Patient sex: M
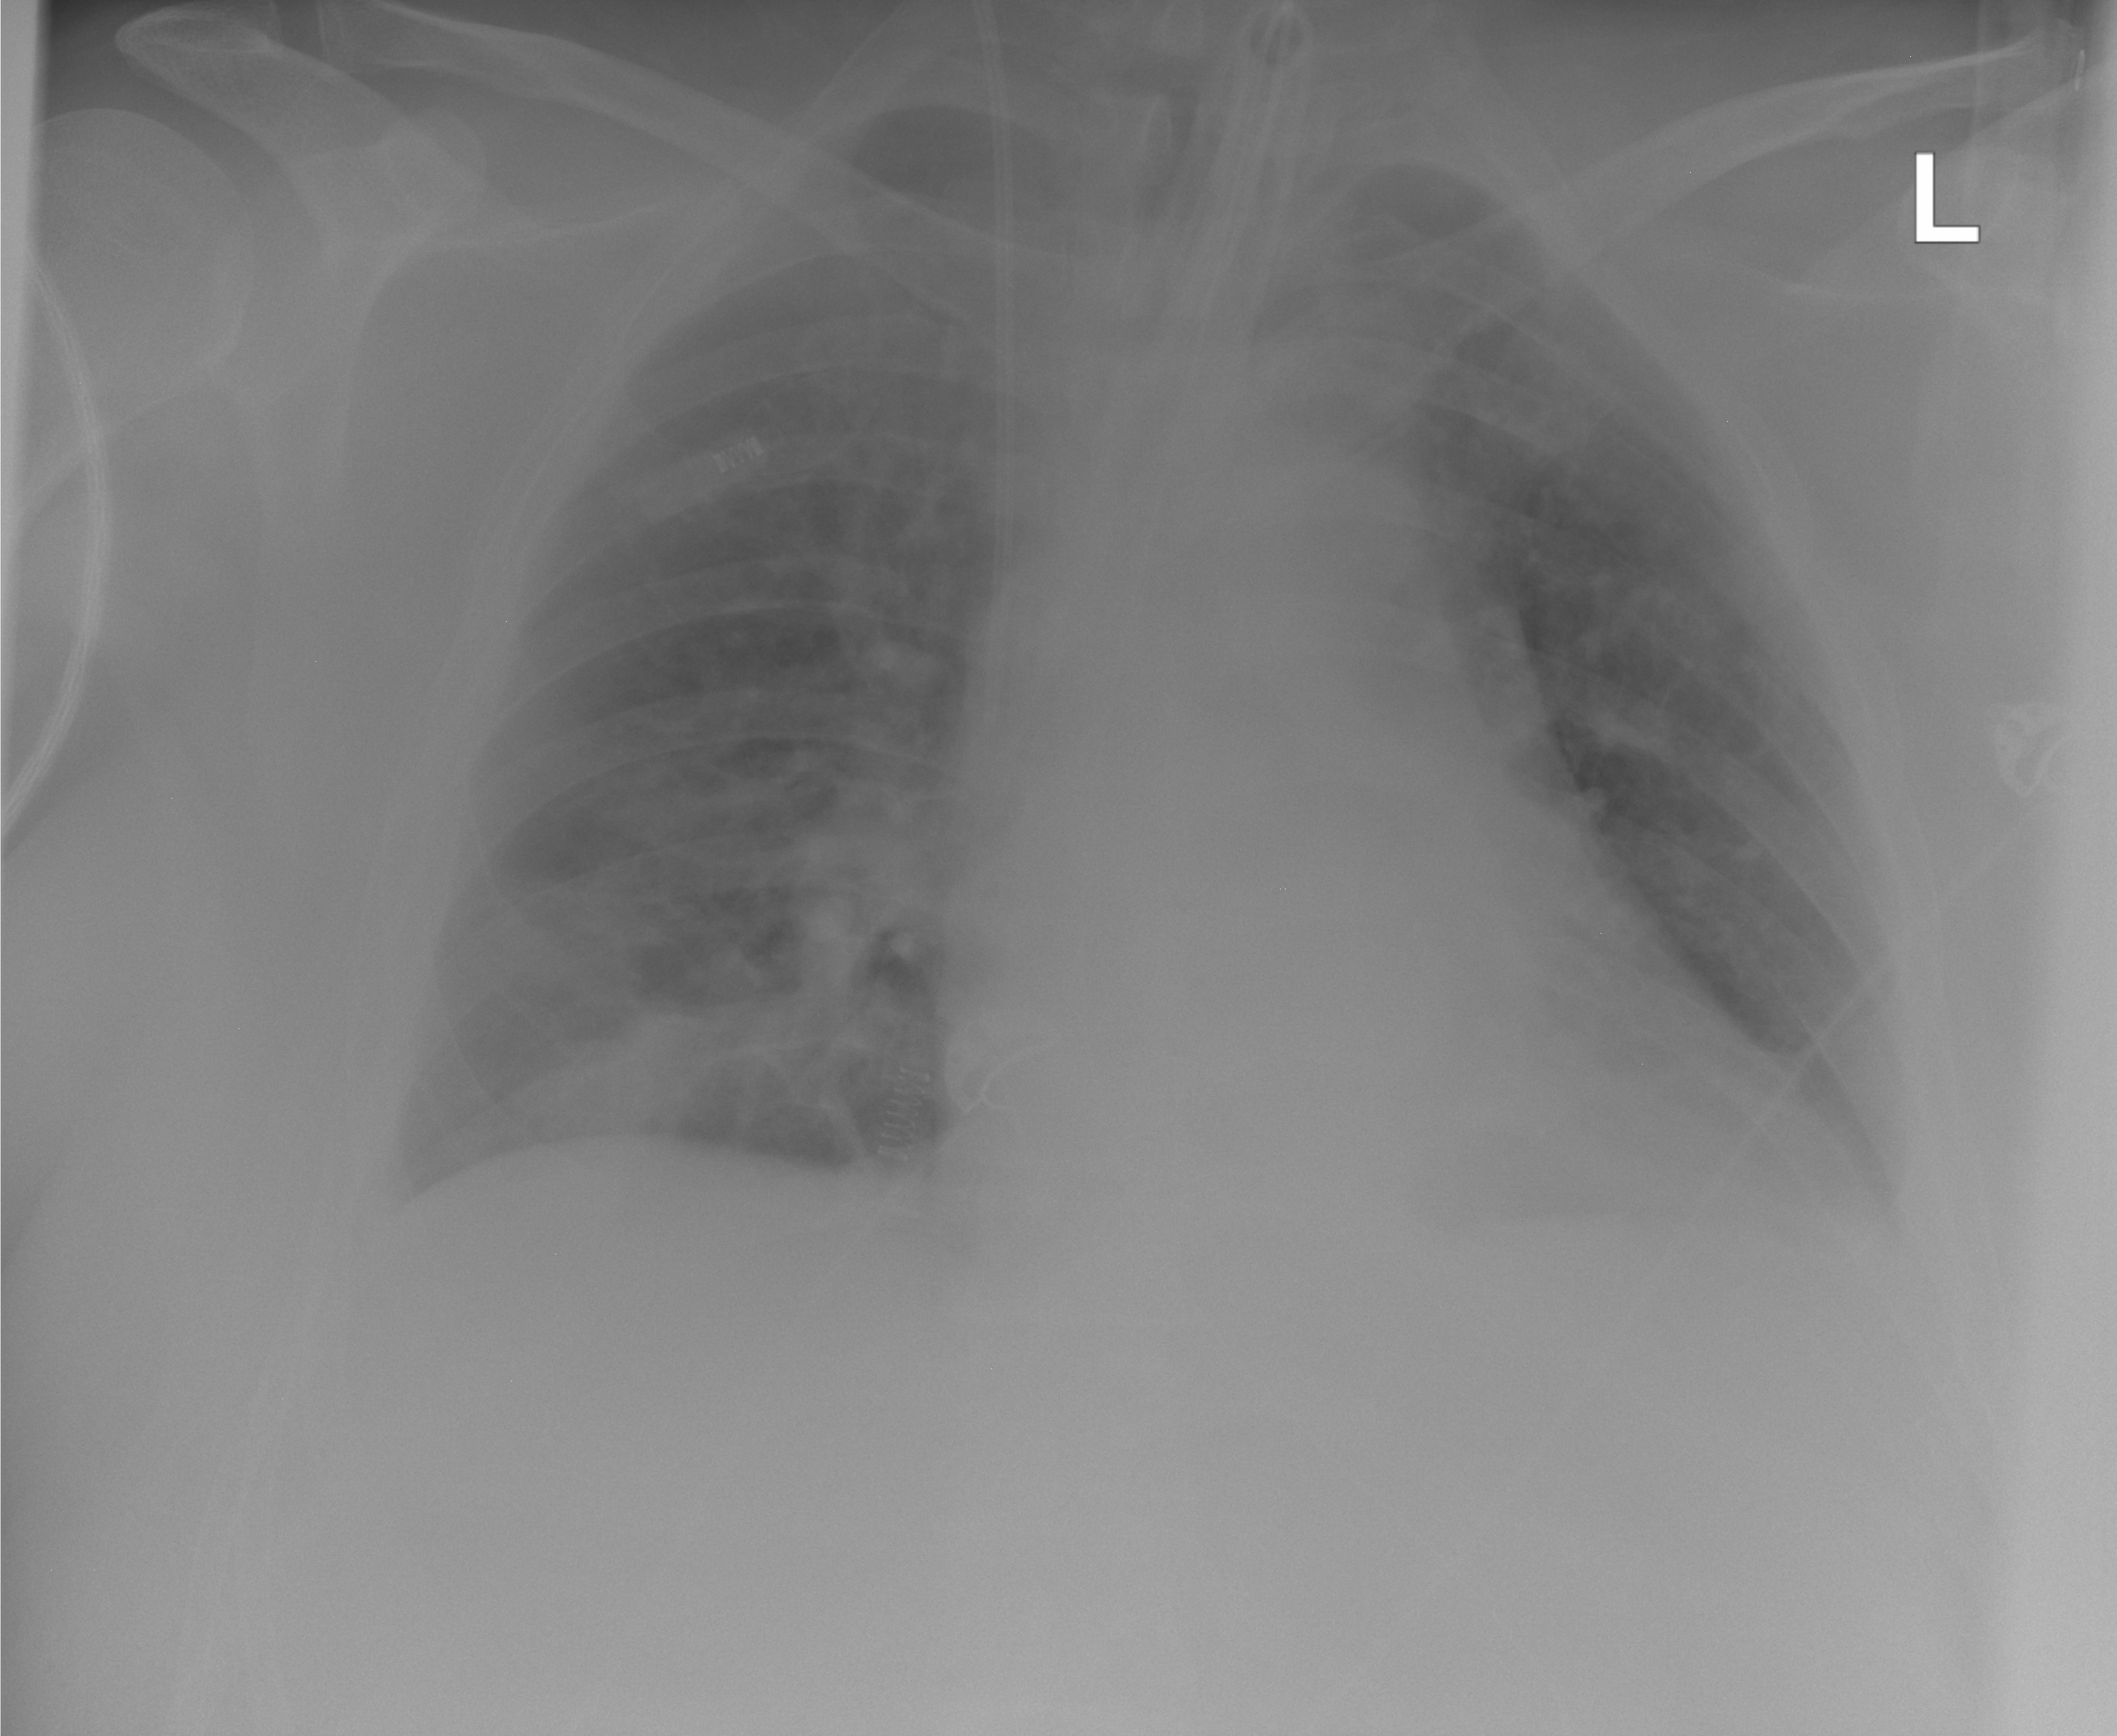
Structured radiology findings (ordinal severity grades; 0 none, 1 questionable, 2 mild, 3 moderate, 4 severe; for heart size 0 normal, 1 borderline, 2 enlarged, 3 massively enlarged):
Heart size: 2
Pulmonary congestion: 0
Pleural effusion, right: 0
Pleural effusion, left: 2
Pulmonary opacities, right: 0
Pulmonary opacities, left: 0
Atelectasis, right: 2
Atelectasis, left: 0